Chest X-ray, AP view. Patient: 9 years old, sex M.
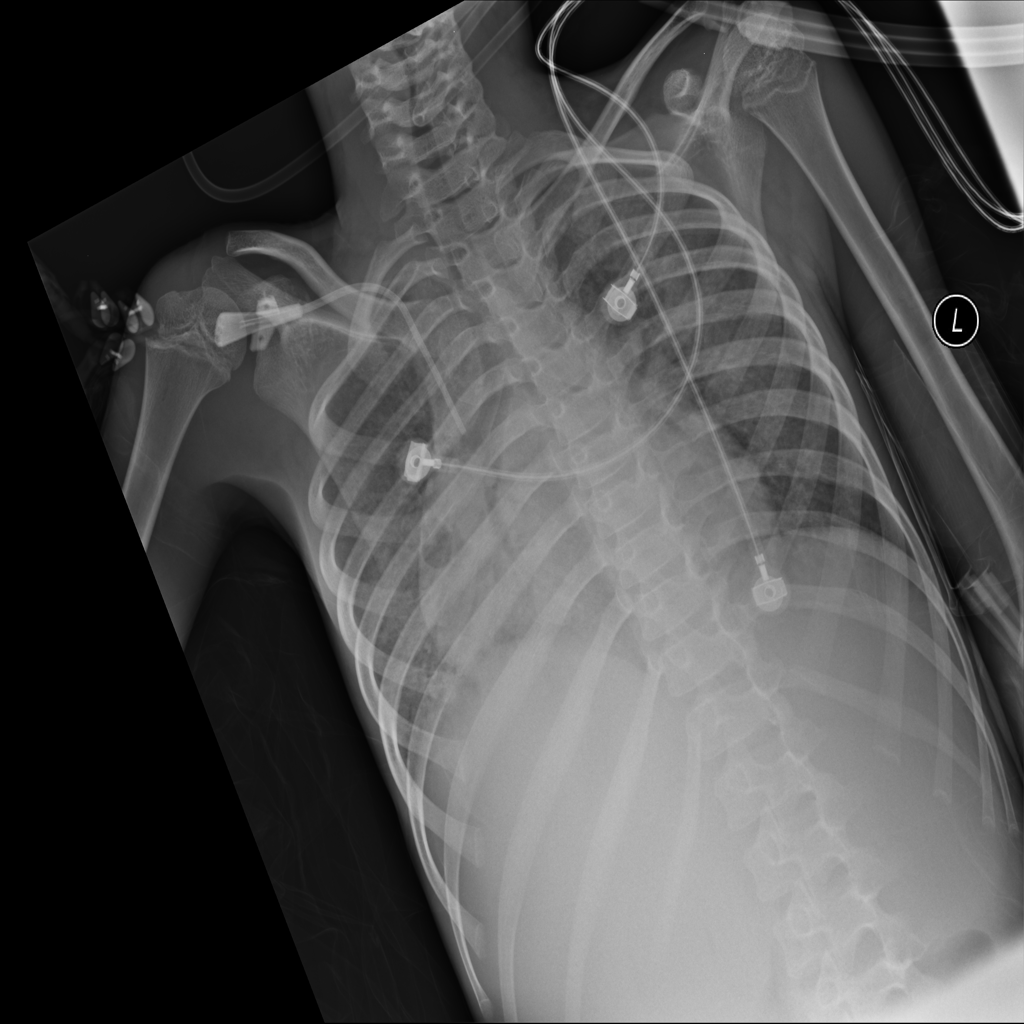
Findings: No Finding